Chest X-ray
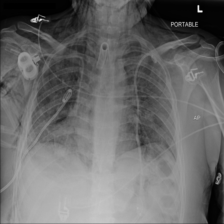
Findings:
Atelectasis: negative
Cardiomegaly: negative
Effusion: negative
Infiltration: negative
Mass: negative
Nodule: negative
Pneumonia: negative
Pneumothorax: negative
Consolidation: negative
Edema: negative
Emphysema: negative
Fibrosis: negative
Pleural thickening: negative
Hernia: negative